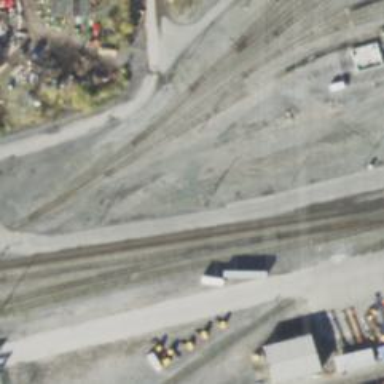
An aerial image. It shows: Railway yard in service.